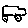
Label: car